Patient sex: M
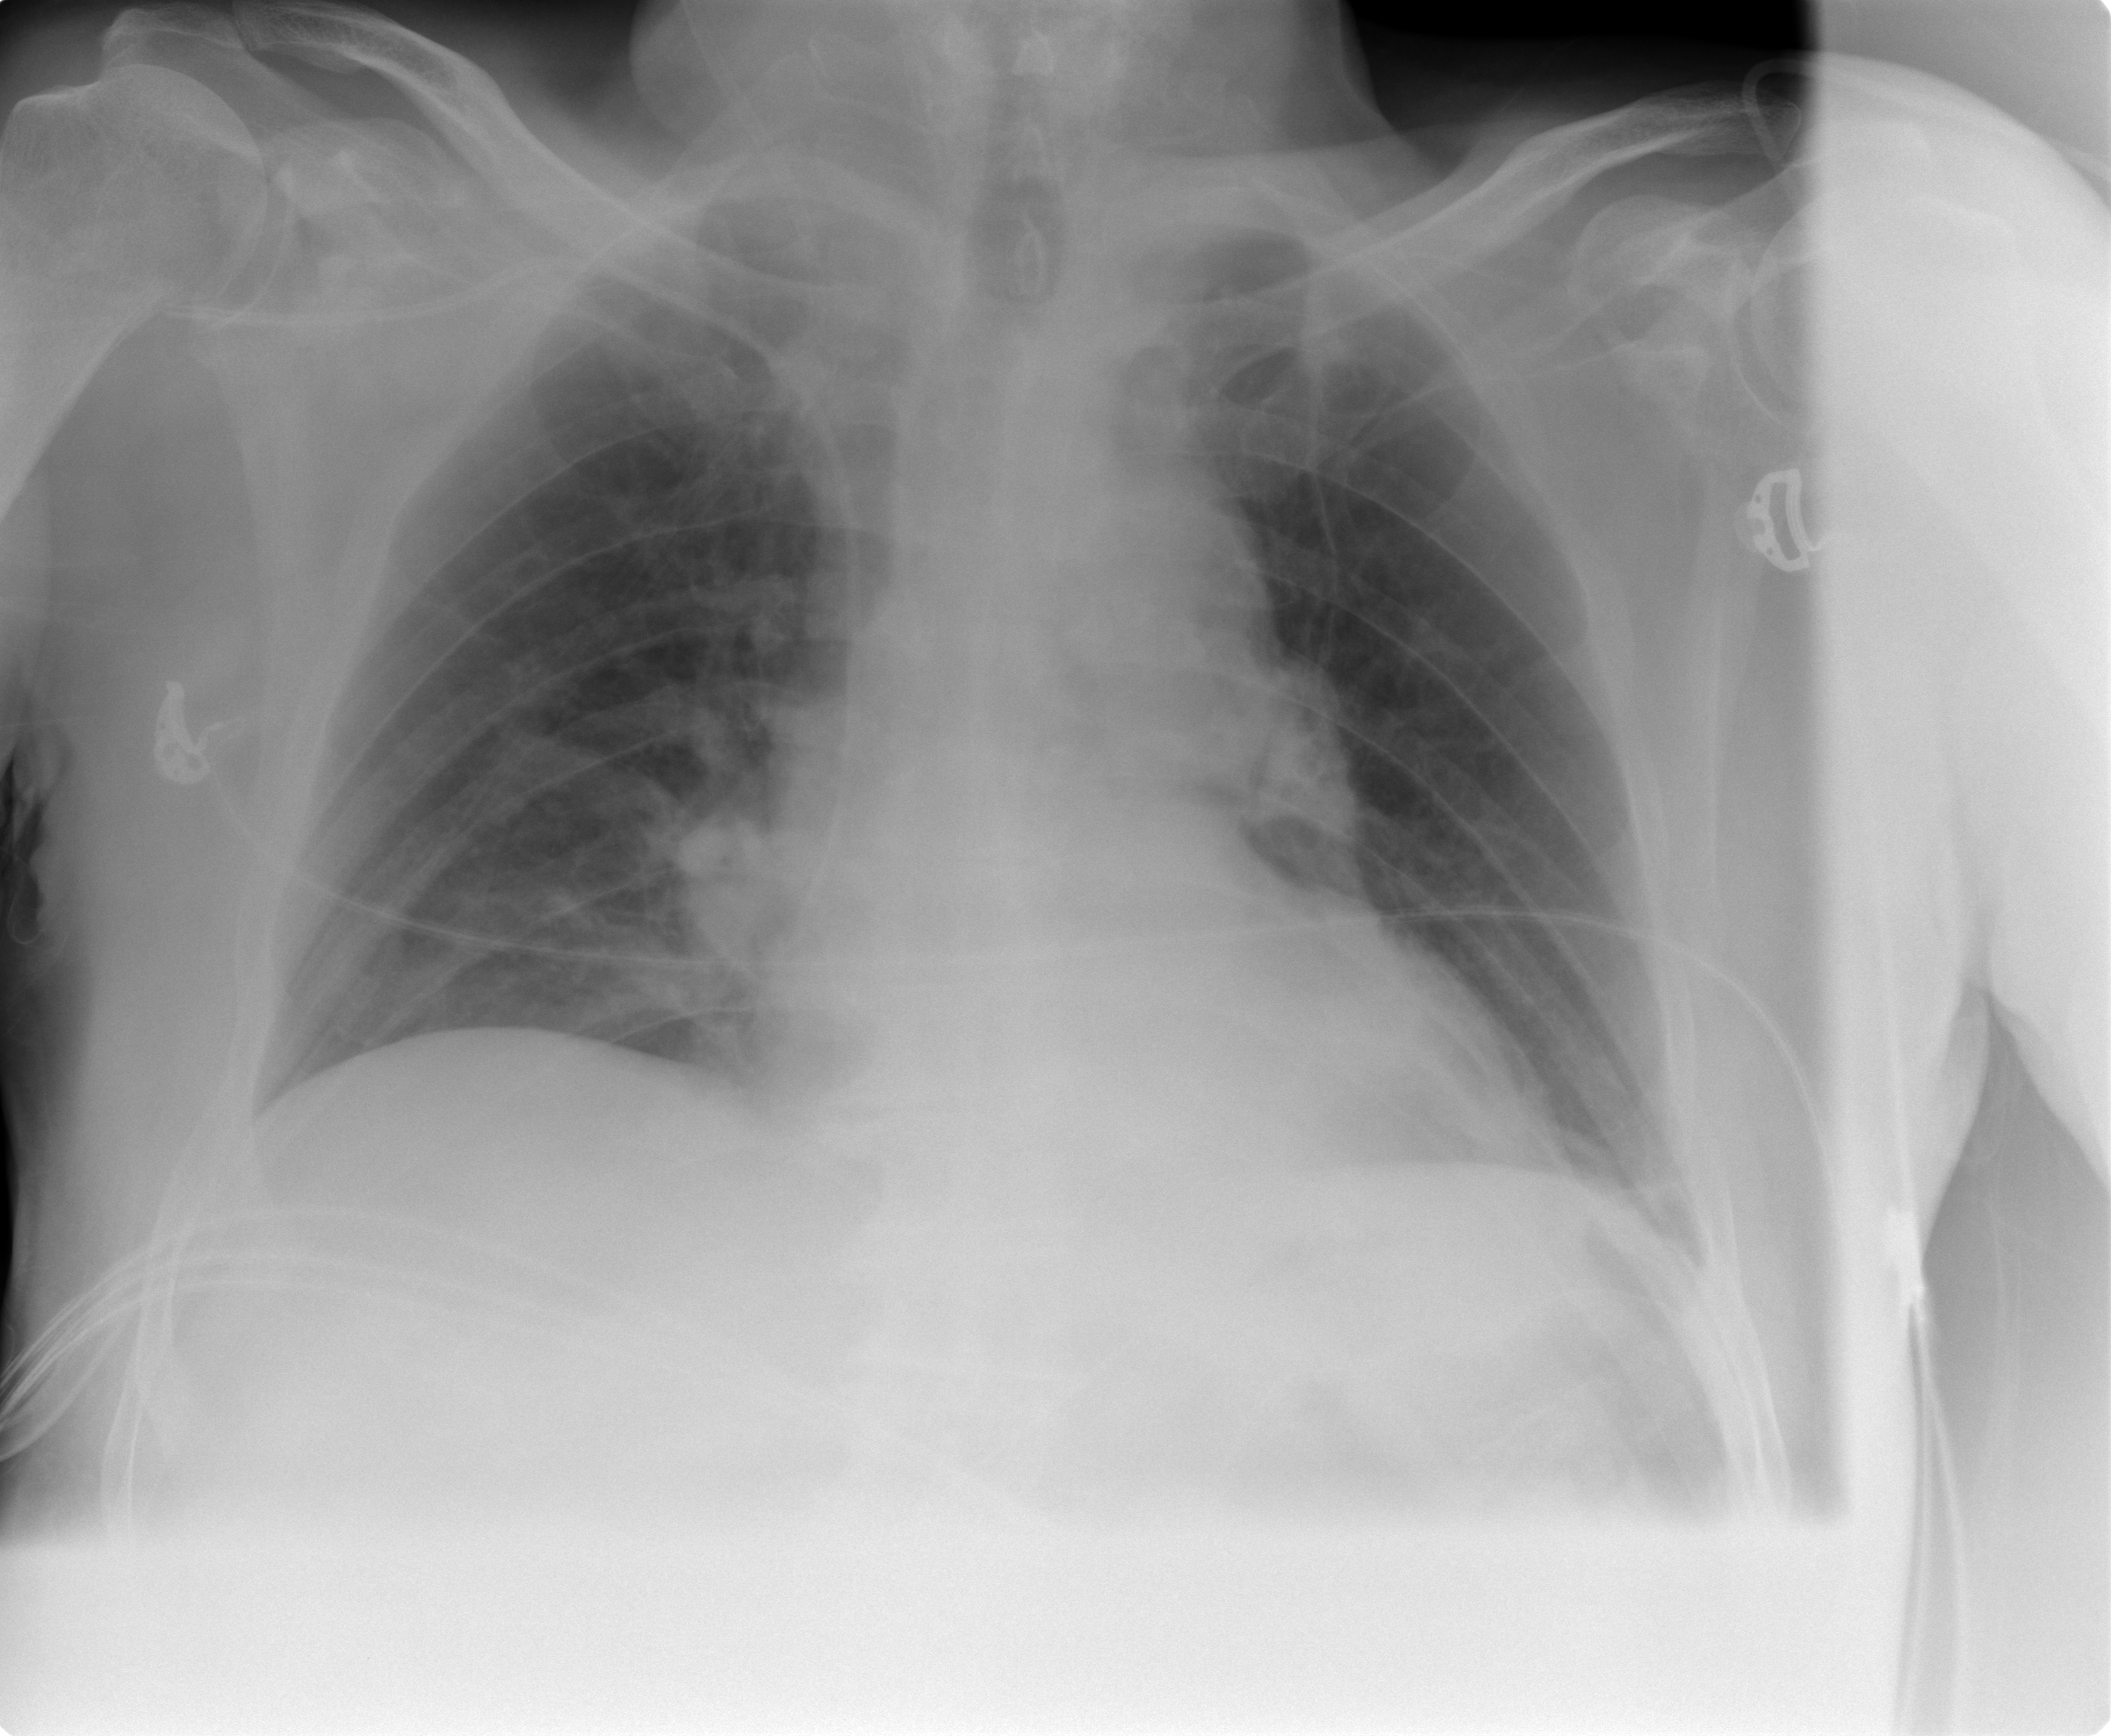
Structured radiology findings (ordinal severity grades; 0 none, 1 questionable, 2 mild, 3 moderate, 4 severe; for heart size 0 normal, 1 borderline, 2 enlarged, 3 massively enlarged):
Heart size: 1
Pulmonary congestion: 0
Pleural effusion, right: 0
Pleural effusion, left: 0
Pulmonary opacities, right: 0
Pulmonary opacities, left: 0
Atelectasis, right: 0
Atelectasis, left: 2